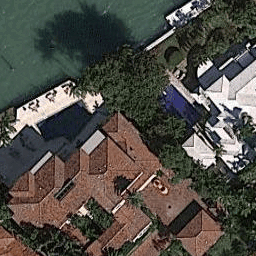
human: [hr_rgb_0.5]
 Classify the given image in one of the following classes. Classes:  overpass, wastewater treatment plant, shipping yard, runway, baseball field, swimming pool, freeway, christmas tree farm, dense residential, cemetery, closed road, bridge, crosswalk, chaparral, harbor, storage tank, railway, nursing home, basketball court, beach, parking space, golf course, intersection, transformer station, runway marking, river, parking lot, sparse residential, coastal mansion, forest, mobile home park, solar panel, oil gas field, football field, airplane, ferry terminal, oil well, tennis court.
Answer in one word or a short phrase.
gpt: coastal mansion